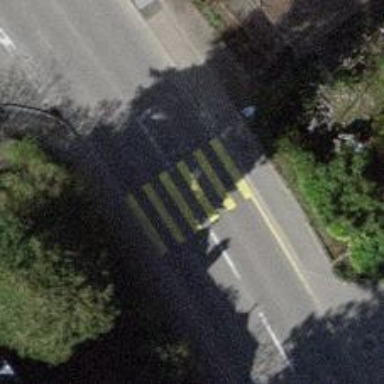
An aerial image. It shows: Uncontrolled zebra crossing with raised kerb.